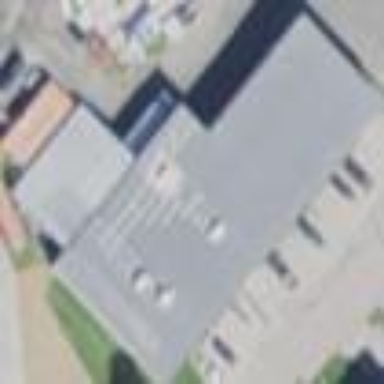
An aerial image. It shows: Commercial building.